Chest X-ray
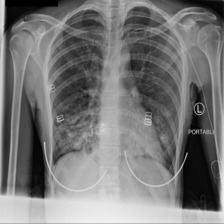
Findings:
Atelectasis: negative
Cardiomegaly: negative
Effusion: negative
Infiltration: negative
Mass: negative
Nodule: negative
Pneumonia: negative
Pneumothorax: negative
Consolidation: negative
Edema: negative
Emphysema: negative
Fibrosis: negative
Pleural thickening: negative
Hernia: negative